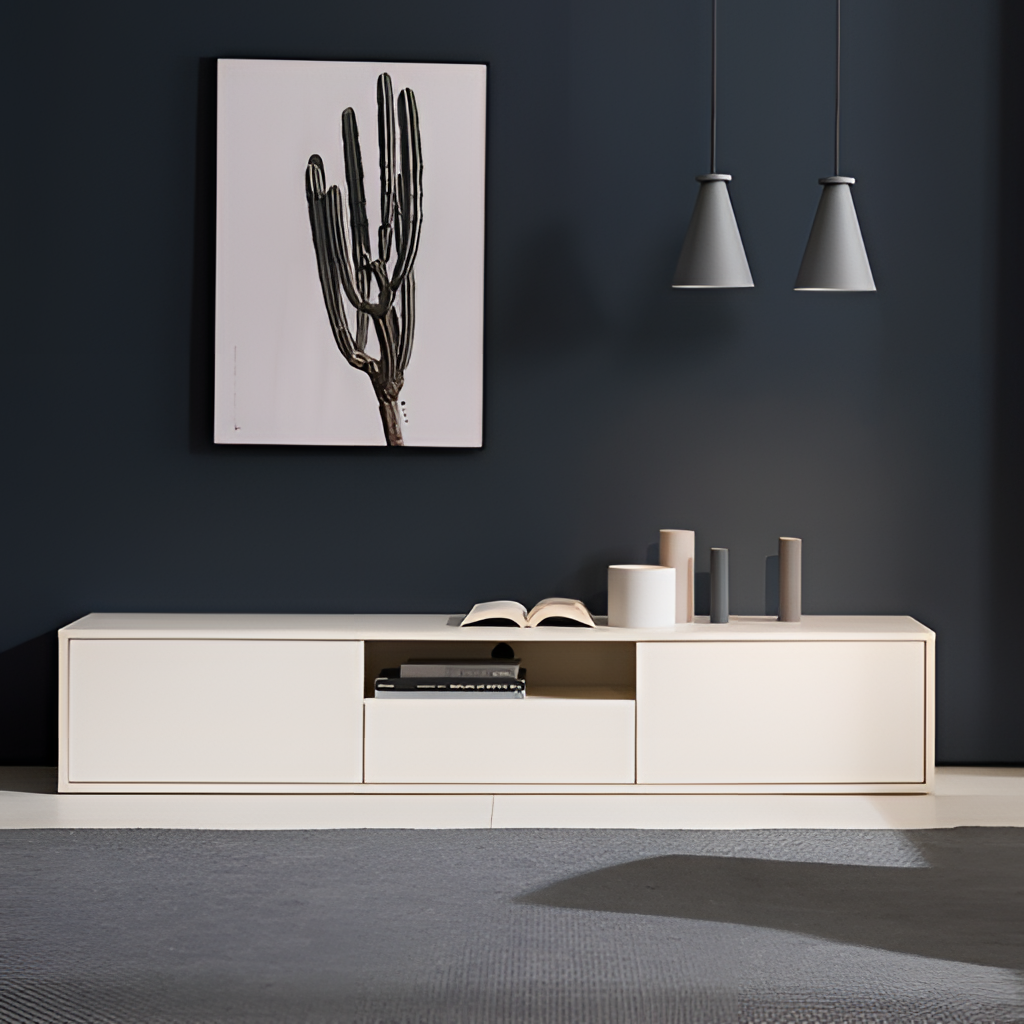
wood console, living room, paint wallpaper, with solid pattern, gray carpet flooring, with large square pattern, modern